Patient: sex M, age 73
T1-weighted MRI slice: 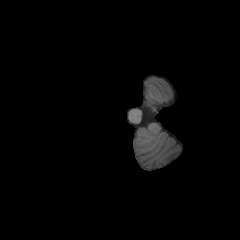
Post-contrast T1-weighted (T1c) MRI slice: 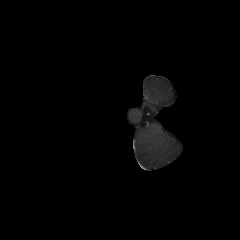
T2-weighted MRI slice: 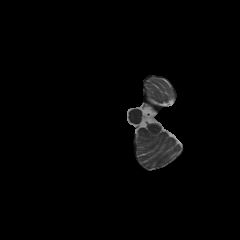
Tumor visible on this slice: no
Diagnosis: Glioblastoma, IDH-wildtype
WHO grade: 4